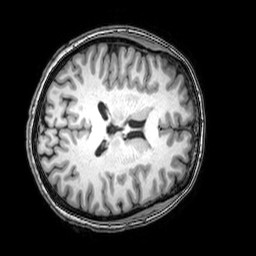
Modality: T1w
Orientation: axial
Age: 50
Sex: female
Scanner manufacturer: philips
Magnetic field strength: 3 T
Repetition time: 0.008113 s
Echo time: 0.003709 s